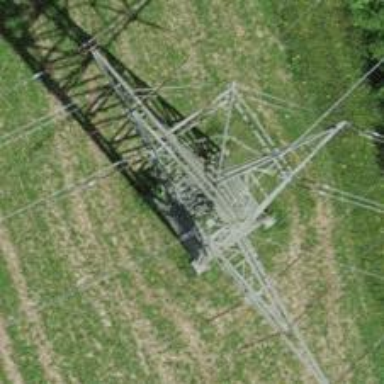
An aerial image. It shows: Power line with three cables.